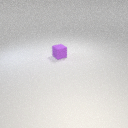
small purple rubber cube